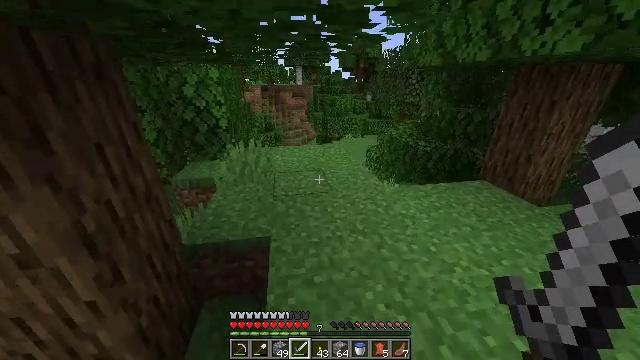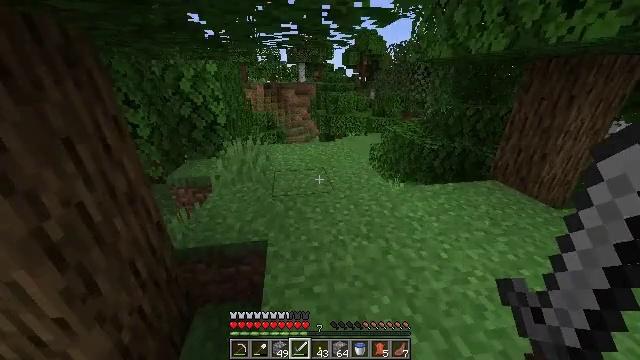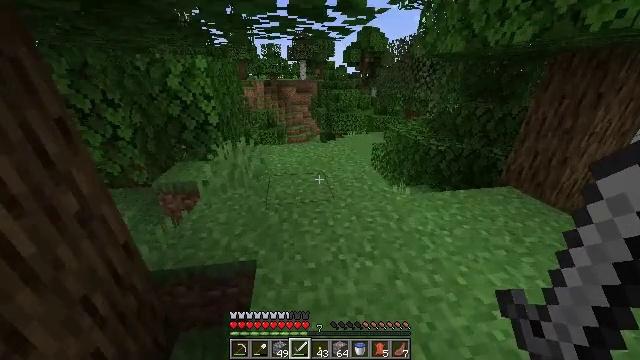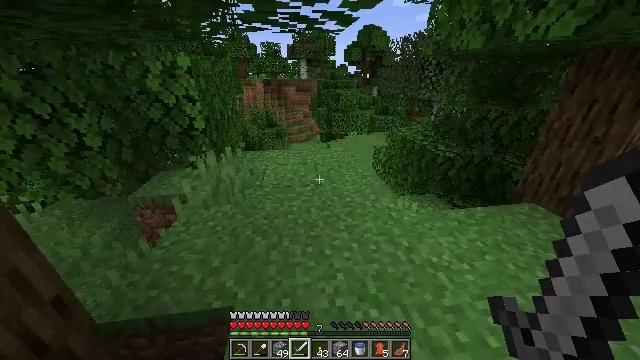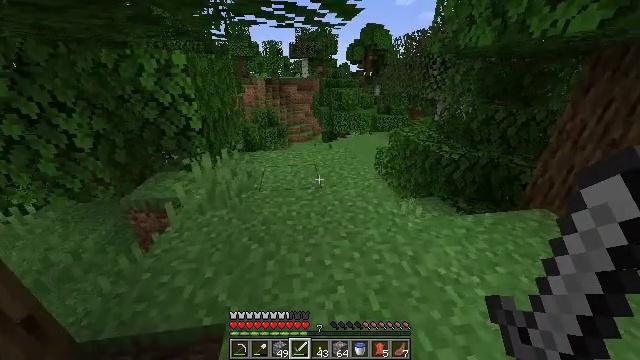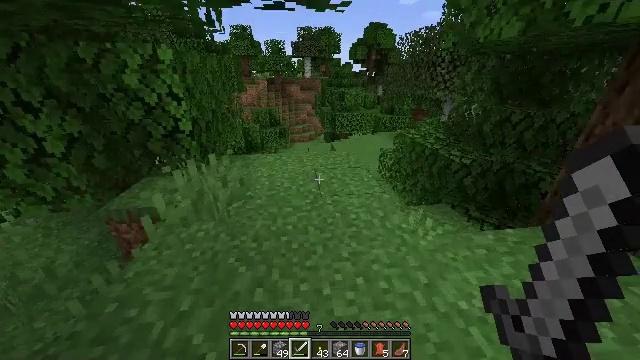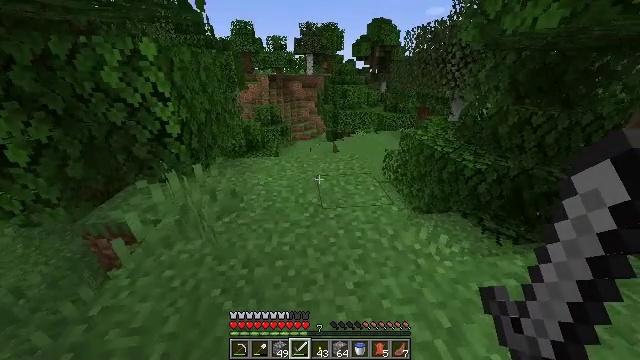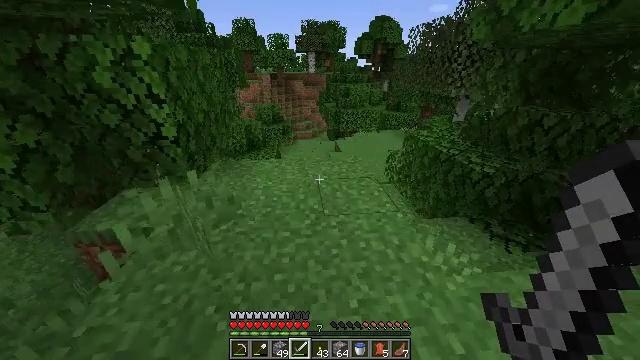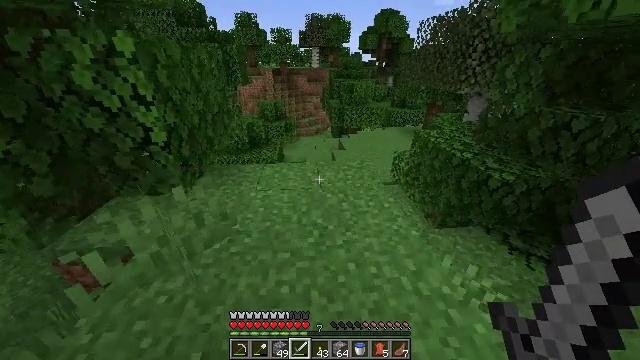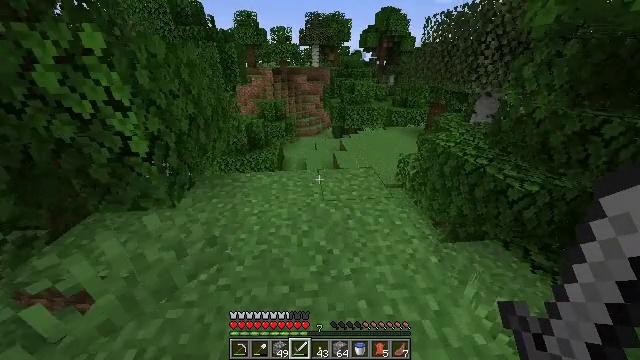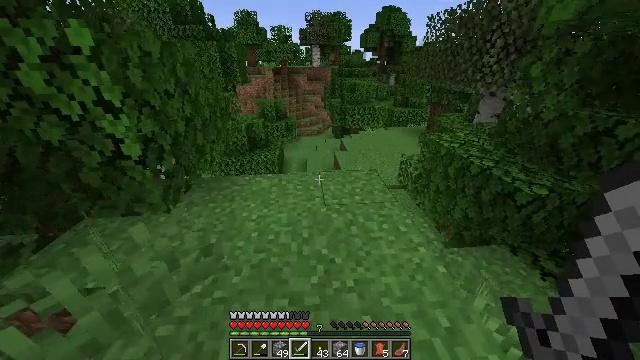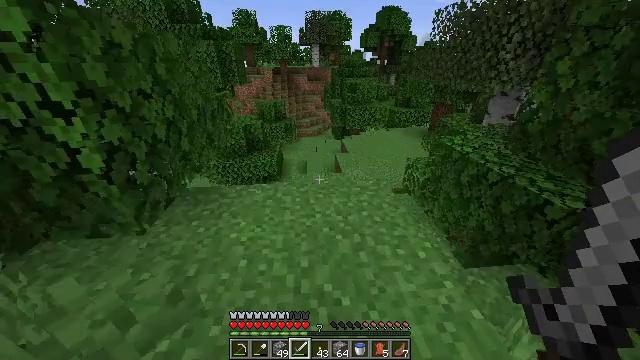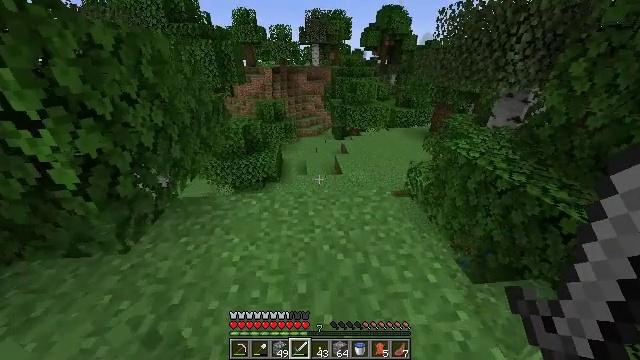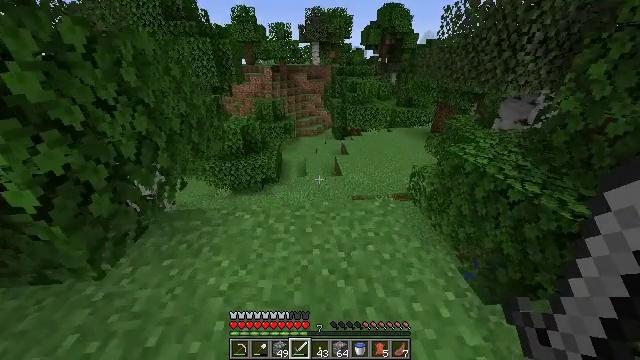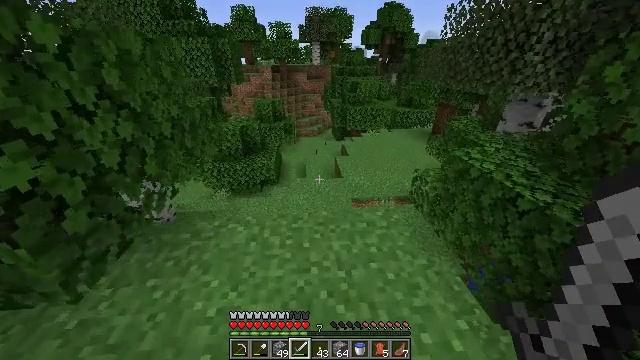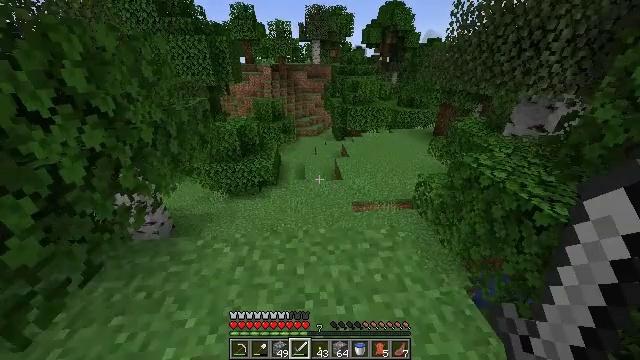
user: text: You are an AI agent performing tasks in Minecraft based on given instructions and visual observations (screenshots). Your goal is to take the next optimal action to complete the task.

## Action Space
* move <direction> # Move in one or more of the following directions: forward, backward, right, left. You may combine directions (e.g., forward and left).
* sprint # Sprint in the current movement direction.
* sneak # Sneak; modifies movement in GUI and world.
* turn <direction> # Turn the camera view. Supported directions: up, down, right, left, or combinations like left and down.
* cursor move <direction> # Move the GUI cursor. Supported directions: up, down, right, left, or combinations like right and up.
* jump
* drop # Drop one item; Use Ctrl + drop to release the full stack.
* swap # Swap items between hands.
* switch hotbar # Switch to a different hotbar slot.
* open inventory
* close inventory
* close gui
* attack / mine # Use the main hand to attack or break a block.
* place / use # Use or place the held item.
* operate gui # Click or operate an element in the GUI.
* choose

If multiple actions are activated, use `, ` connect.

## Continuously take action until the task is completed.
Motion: motion action
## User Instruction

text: Drop a peony.
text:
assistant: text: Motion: move forward, sprint
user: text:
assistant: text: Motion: move forward, sprint
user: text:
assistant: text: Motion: move forward, sprint
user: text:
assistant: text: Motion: move forward, sprint
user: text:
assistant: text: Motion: move forward, sprint
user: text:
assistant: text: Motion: move forward, sprint
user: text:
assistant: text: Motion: move forward, sprint
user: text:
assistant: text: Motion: move forward, sprint
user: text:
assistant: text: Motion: move forward, sprint
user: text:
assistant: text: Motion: move forward, sprint
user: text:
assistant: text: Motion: move forward, sprint
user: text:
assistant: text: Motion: move forward, sprint
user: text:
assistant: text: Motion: move forward, sprint
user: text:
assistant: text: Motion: move forward, sprint
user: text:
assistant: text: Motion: move forward, sprint
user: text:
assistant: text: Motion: move forward, sprint
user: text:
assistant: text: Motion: move forward, sprint
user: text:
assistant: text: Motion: move forward, sprint
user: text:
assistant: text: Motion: move forward, sprint, turn down
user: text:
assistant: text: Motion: move forward, sprint
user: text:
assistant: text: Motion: move forward, sprint
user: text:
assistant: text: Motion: move forward, sprint
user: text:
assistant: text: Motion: move forward, sprint
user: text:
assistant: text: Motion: move forward, sprint
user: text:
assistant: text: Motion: move forward, sprint
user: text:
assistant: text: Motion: move forward, sprint
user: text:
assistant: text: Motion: move forward, sprint
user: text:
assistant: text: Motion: move forward, sprint, turn right and up
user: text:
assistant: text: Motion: move forward, sprint, turn right and up
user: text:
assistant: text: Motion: move forward, sprint, turn right and up